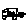
Label: car